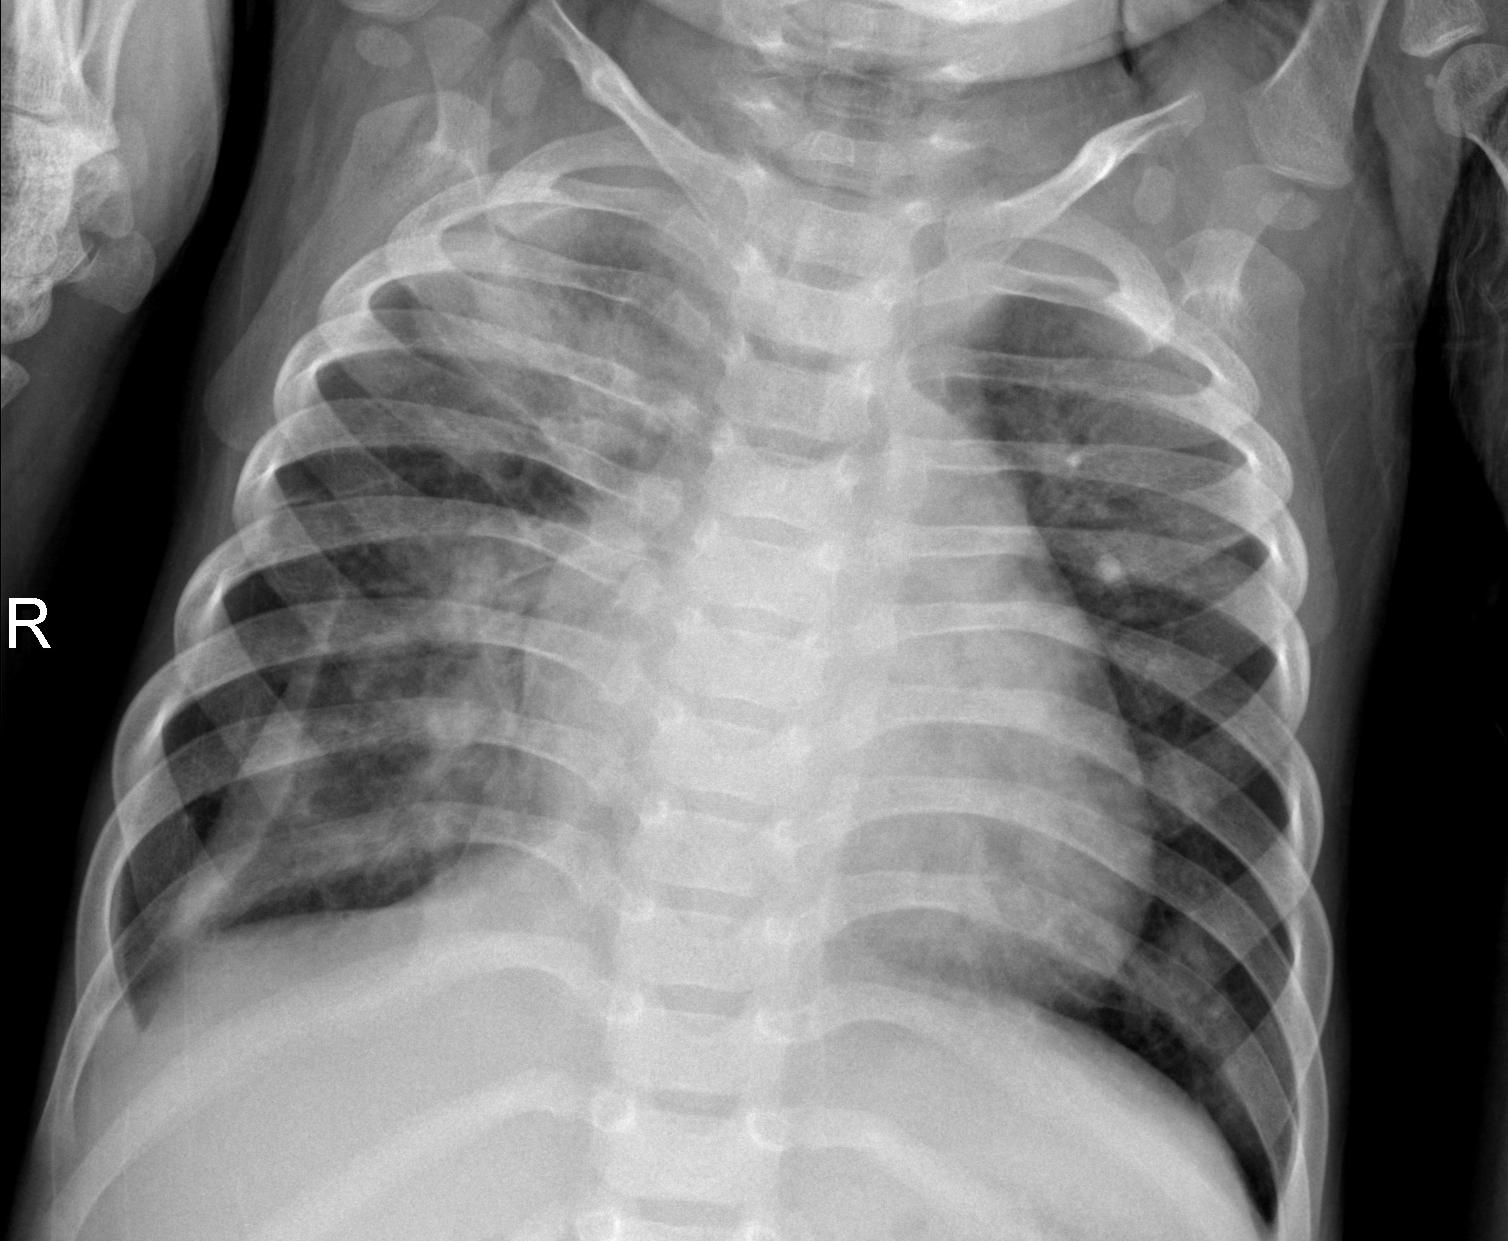
Diagnosis: PNEUMONIA